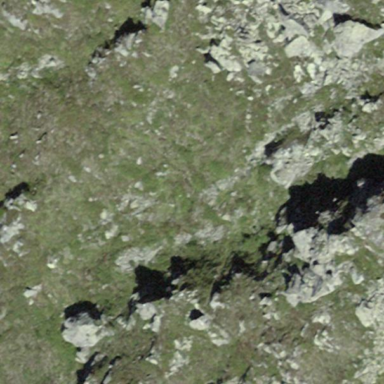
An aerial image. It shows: Landscape of bare rock.